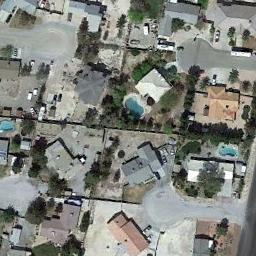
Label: medium_residential